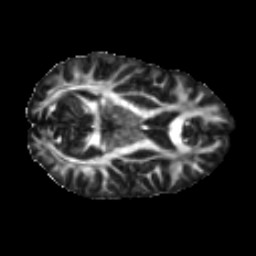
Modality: FA
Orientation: axial
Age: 35
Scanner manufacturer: ge
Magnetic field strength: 3 T
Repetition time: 7.8 s
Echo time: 0.0606 s